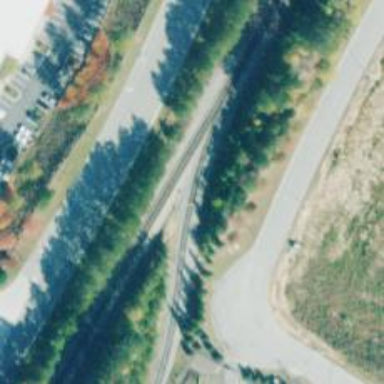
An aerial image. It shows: Trap point for railway derailment prevention.